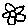
Label: flower